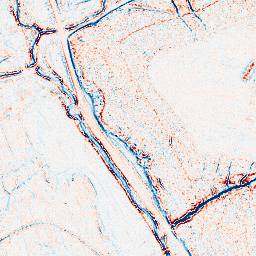
Category: edge_preserving
Decomposition family: anisotropic_diffusion
Decomposition parameters: iterations: 10
kappa: 30
gamma: 0.05
Upsampling method: linear_exact
Upsampling parameters: scale: 4
Upsampling scale: 4